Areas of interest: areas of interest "Leishi Park"
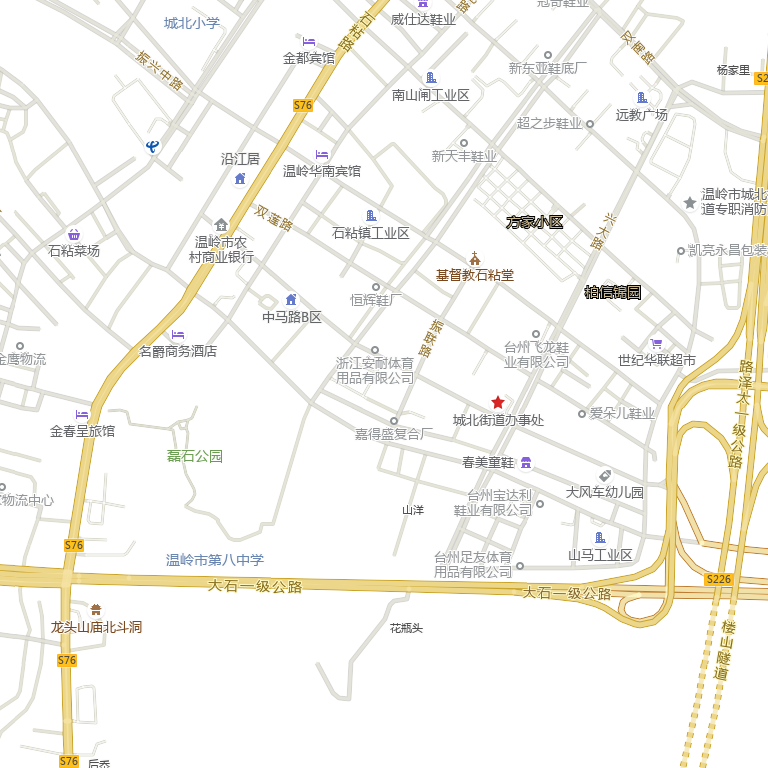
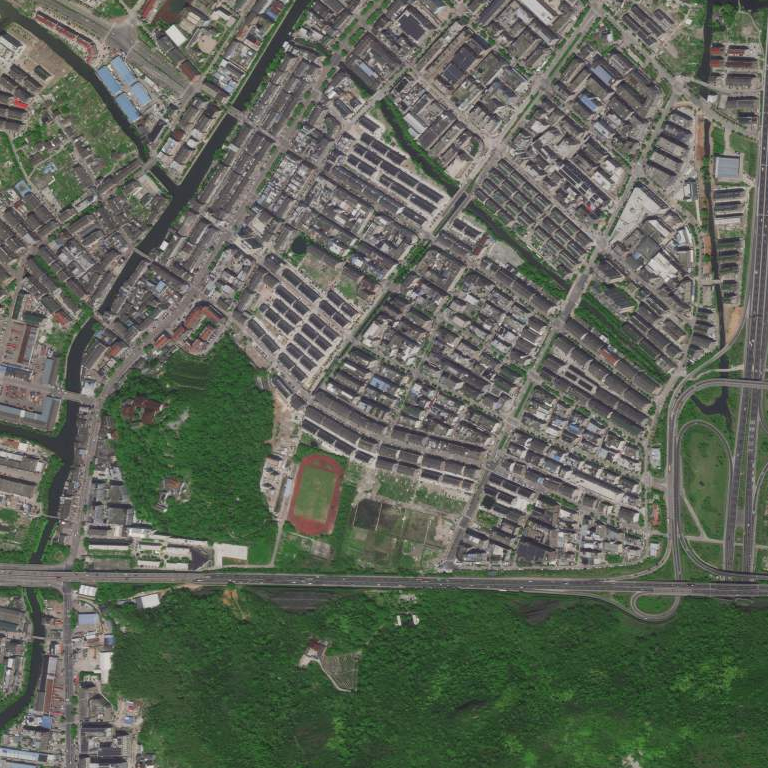